Question: '''
public static void getSome(int x) {
int i, j, k, l, m, temp = (x - (x - 1));
for (i = 1; i <= x; i++) {
System.out.print("X");
}
System.out.println();
for (l = 1; l >= (x / 2); l--) {
for (j = 1; j <= l; j++) {
System.out.print(" ");
}
System.out.print("X");
}
for (m = (x - (x + 1)); m >= 1; m--) {
for (k = temp; k <= m; k--) {
System.out.print(" ");
}
System.out.print("X");
System.out.println();
}
}
'''
The above code having issue, even its not recursive function, Could you please any one help me out.

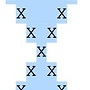
Answer: To get this output
'''
X X
X X
X X
X
X X
X X
X X
'''
With this function to print one row
'''
private static void printRow(int width, int level) {
StringBuilder sb = new StringBuilder();
if (width < 1) return;
for (int i = 0; i < level; i++) {
sb.append(" ");
}
for (int i = 0; i < width; i++) {
if (i == 0 || i == width - 1) {
sb.append("X");
}
else {
sb.append(" ");
}
}
System.out.println(sb.toString());
}
'''
This is the hard-coded iterative approach
'''
public static void main(String[] args) {
printRow(7, 0);
printRow(5, 1);
printRow(3, 2);
printRow(1, 3);
printRow(3, 2);
printRow(5, 1);
printRow(7, 0);
}
'''
This is the recursive approach
'''
private static void printX(int width, int level) {
if (width < 2) {
if (width == 1) {
printRow(width, level);
}
return;
}
printRow(width, level);
printX(width - 2, level+1);
printRow(width, level);
}
private static void printX(int width) {
printX(width, 0);
}
public static void main(String[] args) {
printX(7);
}
'''